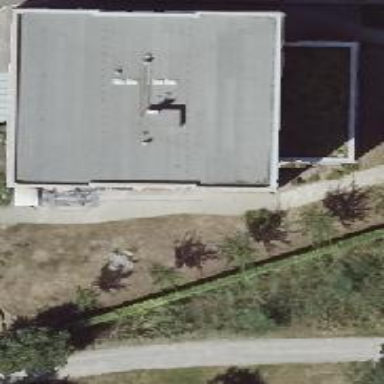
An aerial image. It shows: Commercial building with flat roof.